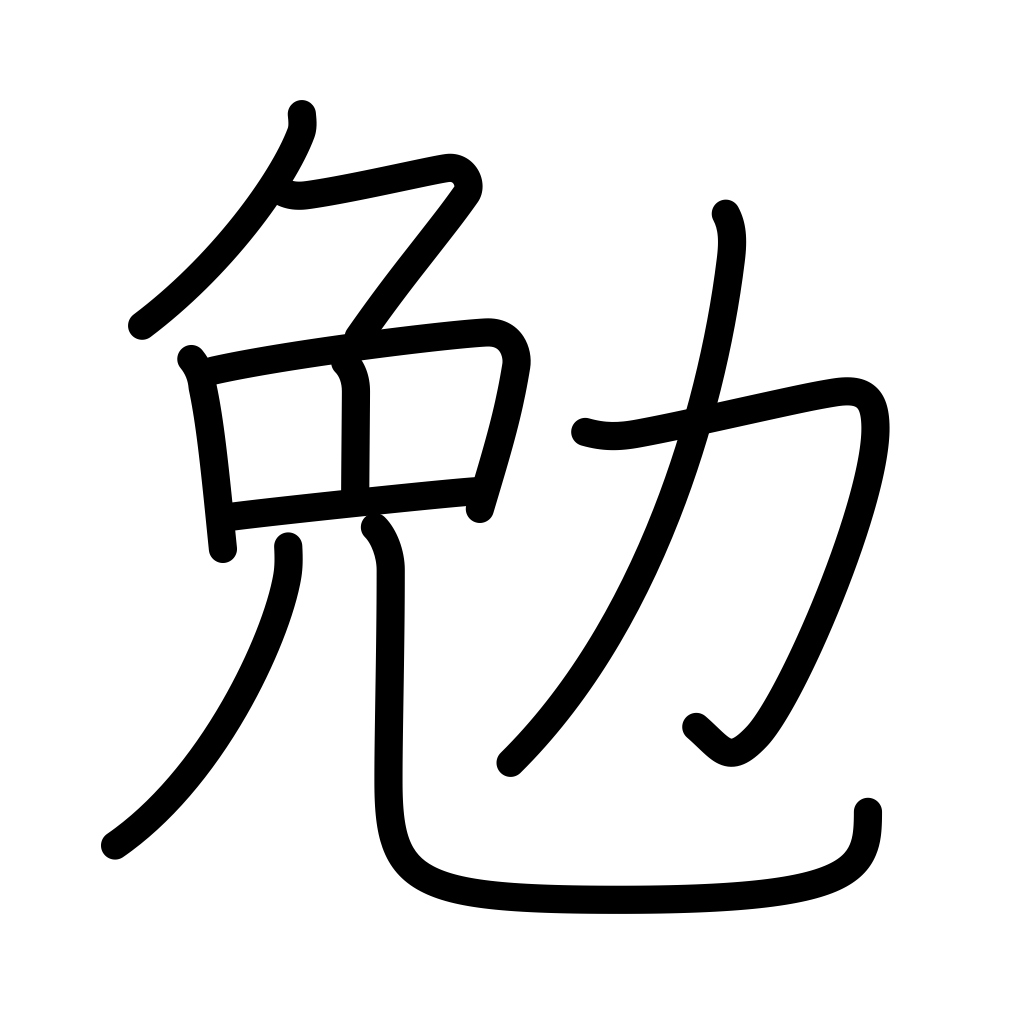
Meaning: exertion, endeavour, encourage, strive, make effort, diligent